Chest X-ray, AP view. Patient: 19 years old, sex M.
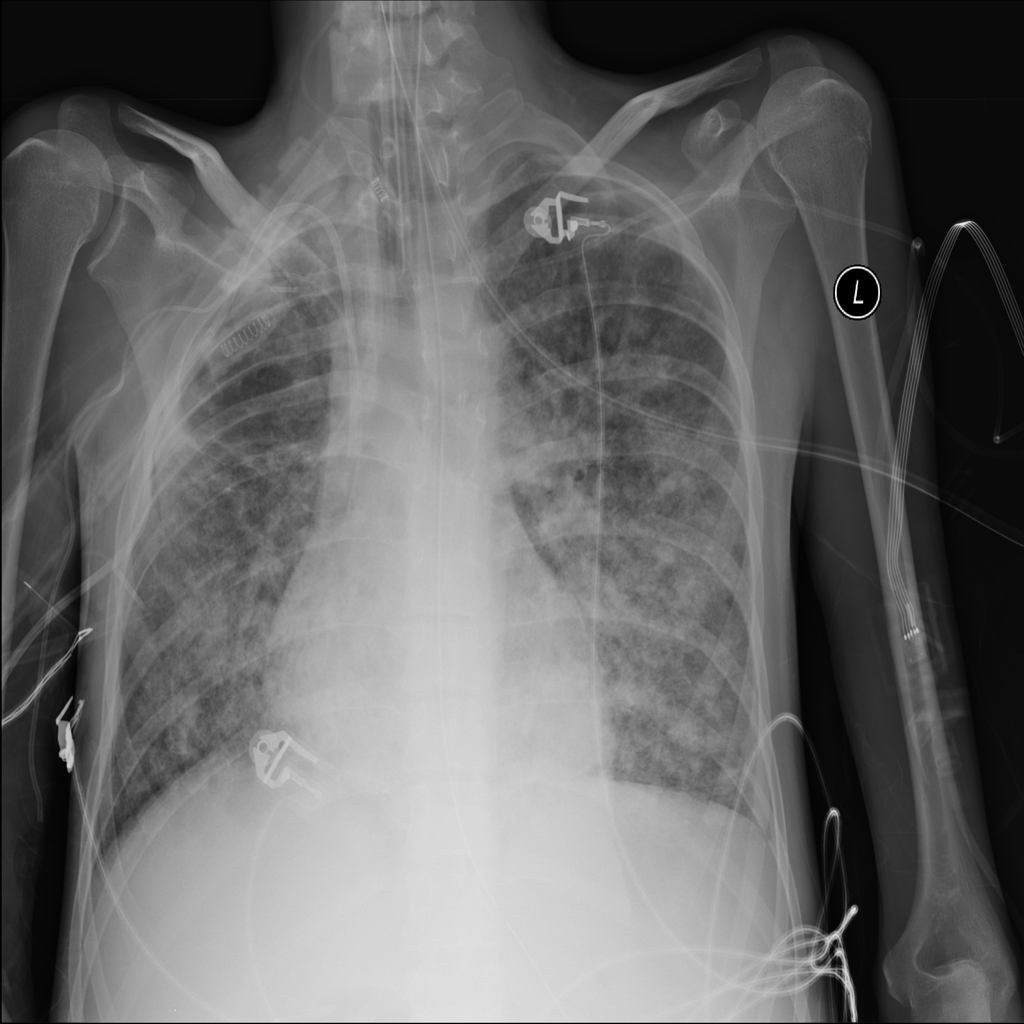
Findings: No Finding